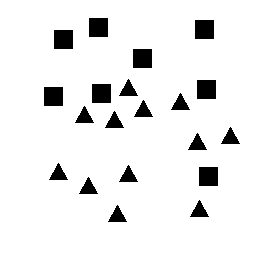
Squares: 8
Triangles: 12
Stars: 0
Total shapes: 20